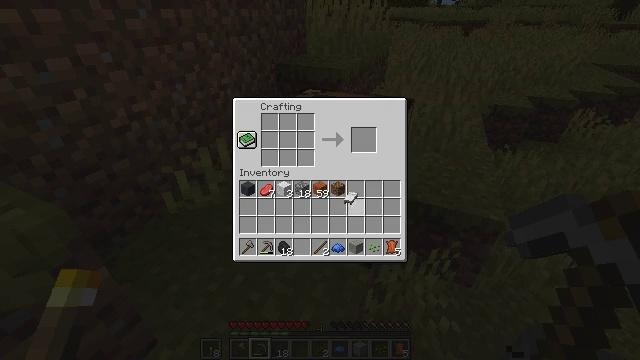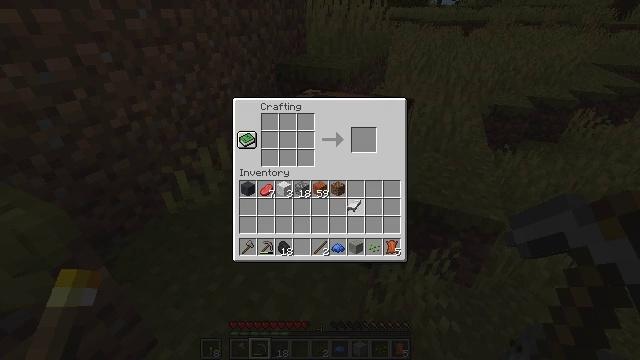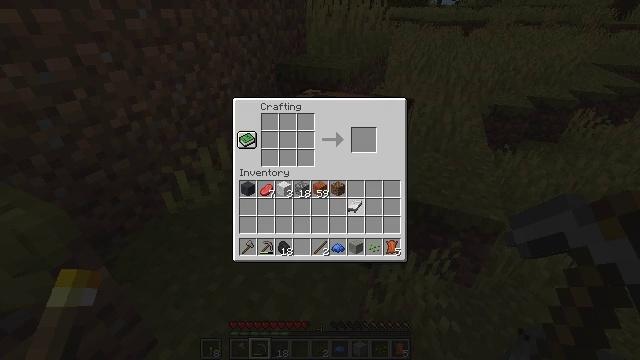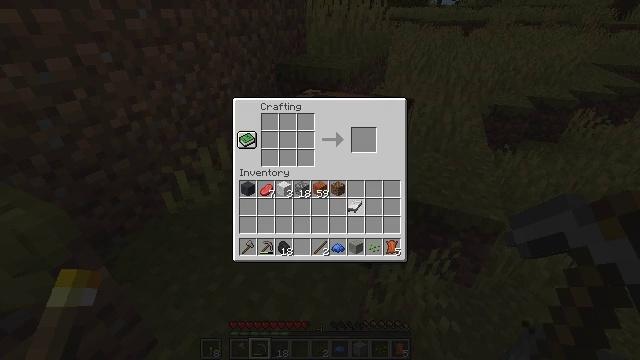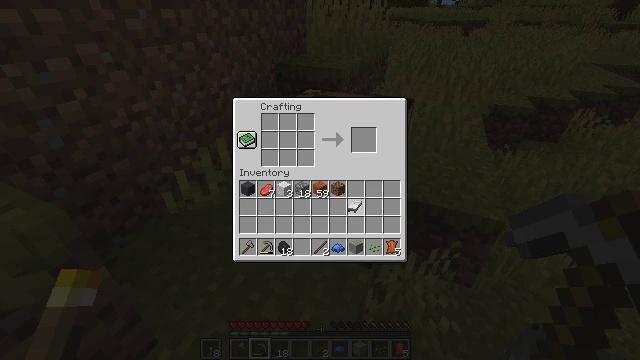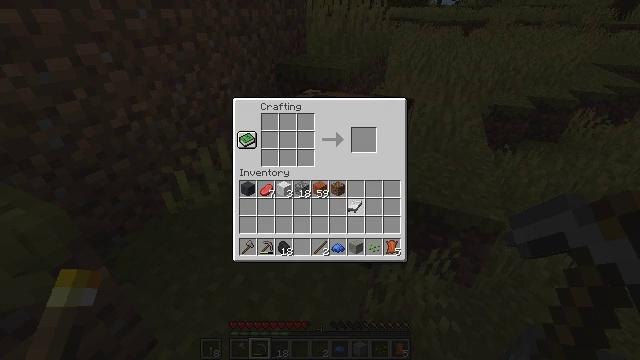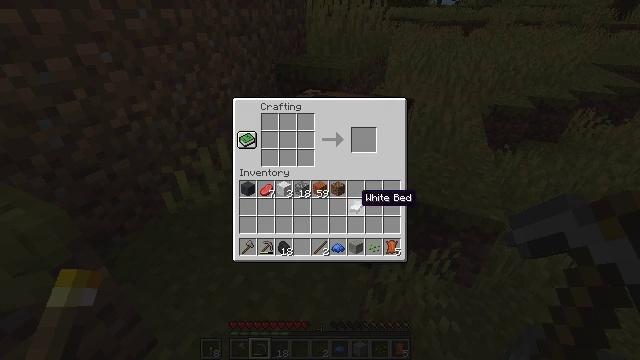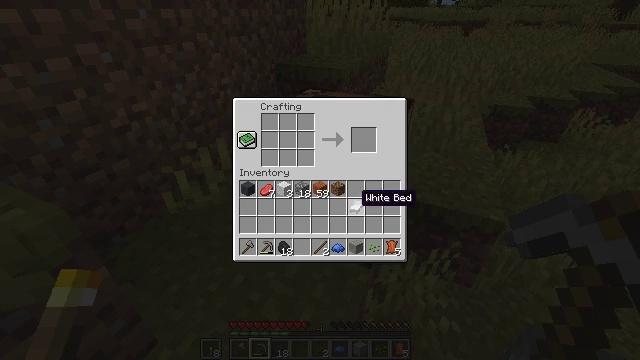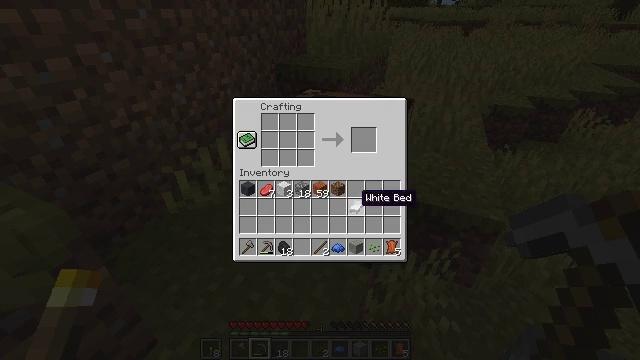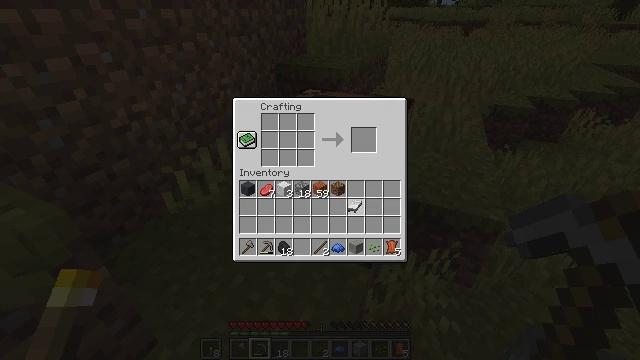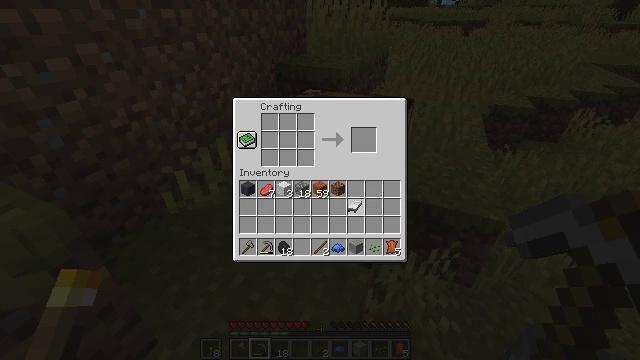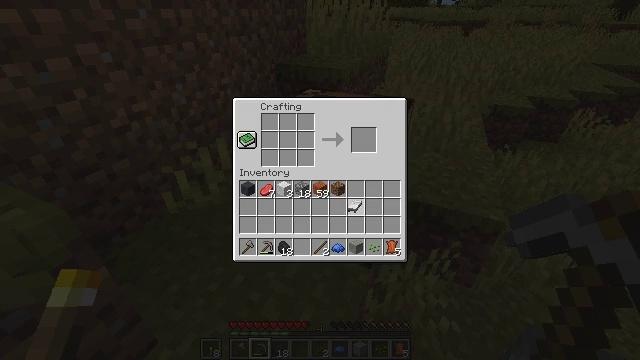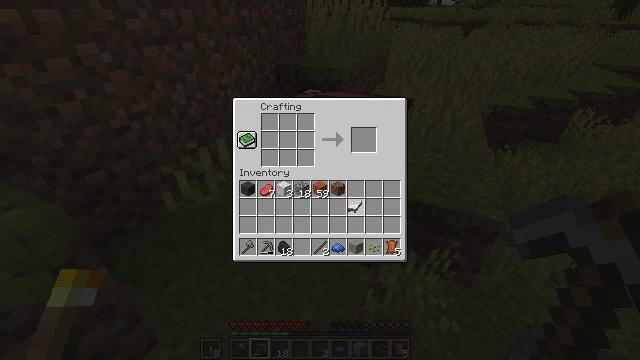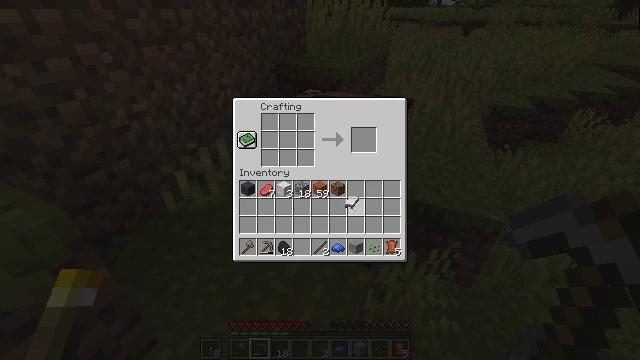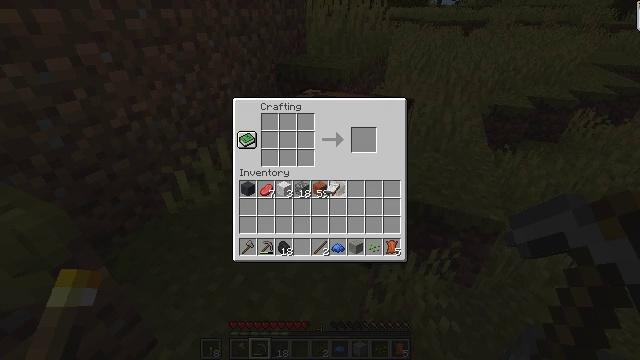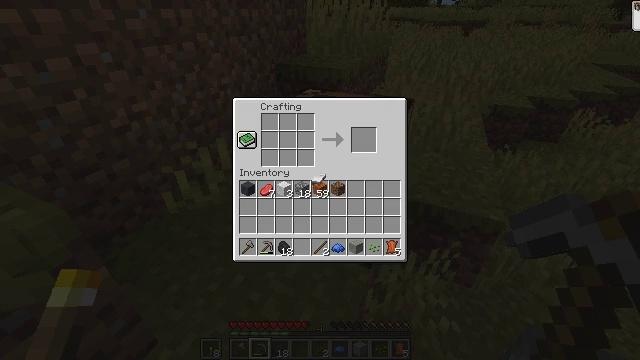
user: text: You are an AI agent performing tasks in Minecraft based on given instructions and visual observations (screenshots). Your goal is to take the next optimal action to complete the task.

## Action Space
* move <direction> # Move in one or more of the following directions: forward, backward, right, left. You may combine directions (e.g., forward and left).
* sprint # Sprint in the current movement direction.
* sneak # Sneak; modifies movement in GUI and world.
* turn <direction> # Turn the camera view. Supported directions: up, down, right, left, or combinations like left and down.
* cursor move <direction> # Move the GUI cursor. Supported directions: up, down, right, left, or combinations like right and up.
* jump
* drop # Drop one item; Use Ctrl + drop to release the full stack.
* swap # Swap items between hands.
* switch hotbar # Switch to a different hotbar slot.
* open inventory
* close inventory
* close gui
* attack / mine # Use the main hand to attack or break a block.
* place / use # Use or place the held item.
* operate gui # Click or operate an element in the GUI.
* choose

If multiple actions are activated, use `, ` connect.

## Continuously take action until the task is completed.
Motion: motion action
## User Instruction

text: Combine blue wool and planks to craft a blue bed.
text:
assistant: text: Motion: open gui
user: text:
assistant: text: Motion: no_op
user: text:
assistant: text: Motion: operate gui
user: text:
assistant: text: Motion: operate gui
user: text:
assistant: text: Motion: operate gui
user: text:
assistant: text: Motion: no_op
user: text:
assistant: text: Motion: no_op
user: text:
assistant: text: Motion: no_op
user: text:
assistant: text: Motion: operate gui
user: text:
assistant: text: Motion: operate gui
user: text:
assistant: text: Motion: operate gui
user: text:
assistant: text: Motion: no_op
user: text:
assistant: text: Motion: no_op
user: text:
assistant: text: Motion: cursor move left and up
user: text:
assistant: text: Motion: cursor move left and up
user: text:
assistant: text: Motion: cursor move up
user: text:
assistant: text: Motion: no_op
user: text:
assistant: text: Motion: no_op
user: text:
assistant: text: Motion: no_op
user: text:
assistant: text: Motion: operate gui
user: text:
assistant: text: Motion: operate gui
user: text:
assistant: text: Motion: no_op
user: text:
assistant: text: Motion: no_op
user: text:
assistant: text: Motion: cursor move right and down
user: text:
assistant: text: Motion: cursor move right and down
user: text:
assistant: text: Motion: no_op
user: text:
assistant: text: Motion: no_op
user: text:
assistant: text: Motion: no_op
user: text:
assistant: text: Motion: no_op
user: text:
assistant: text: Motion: no_op